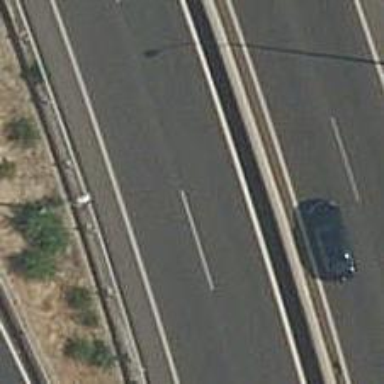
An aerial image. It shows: Motorway.